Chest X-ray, AP view. Patient: 32 years old, sex F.
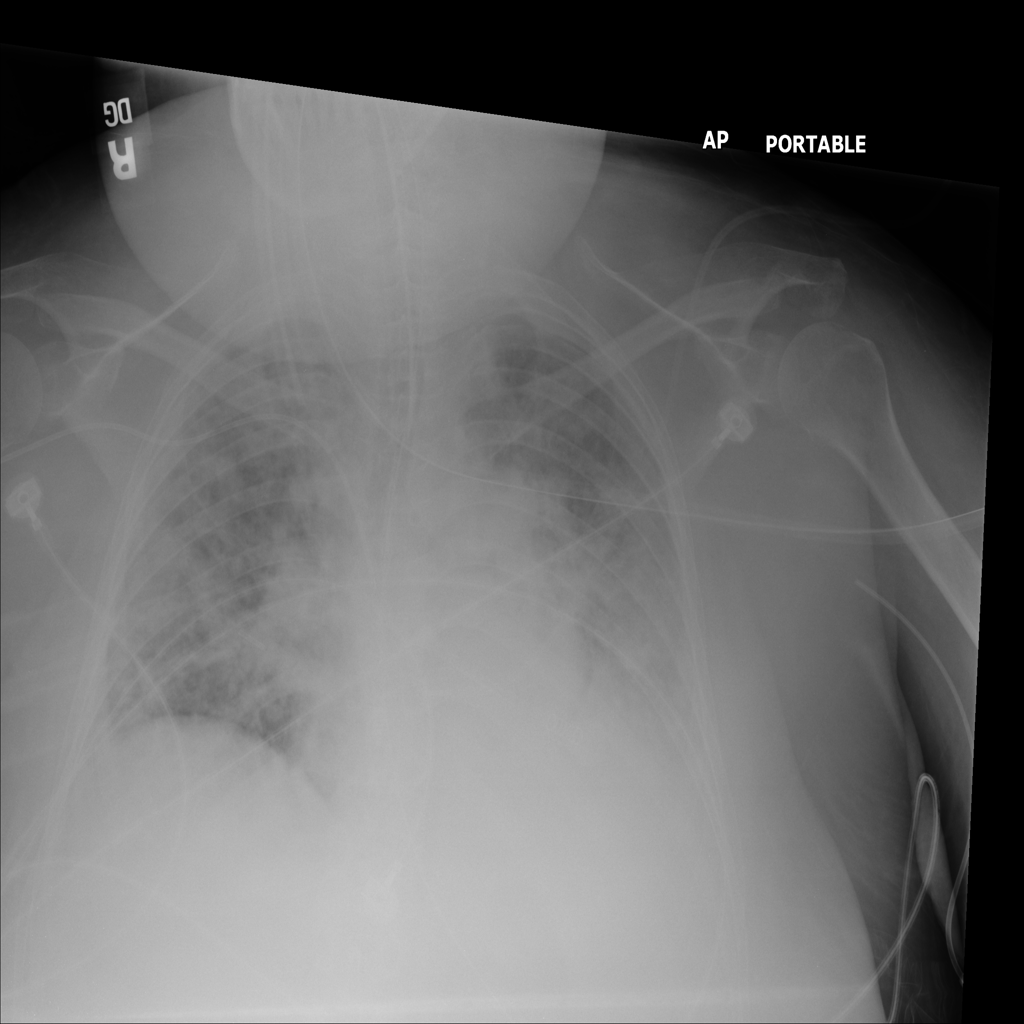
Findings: Consolidation, Edema